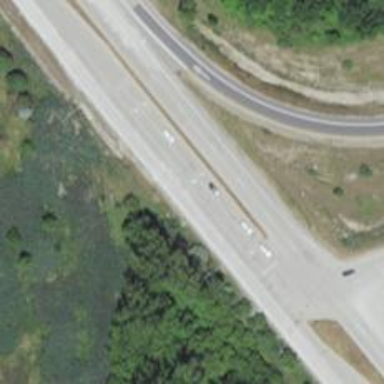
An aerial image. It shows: Secondary road.